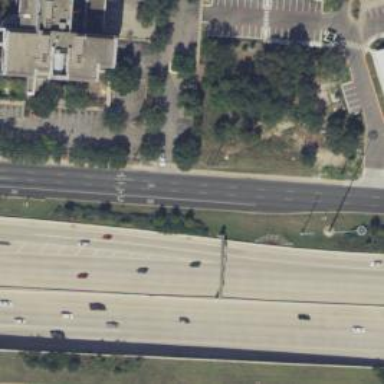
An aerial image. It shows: Secondary road with asphalt surface and frontage road.